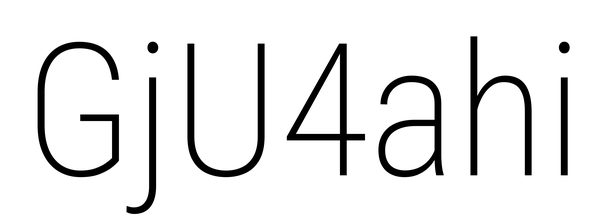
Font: Roboto_Condensed_ExtraLight